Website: bh-photo
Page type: customer-info-address
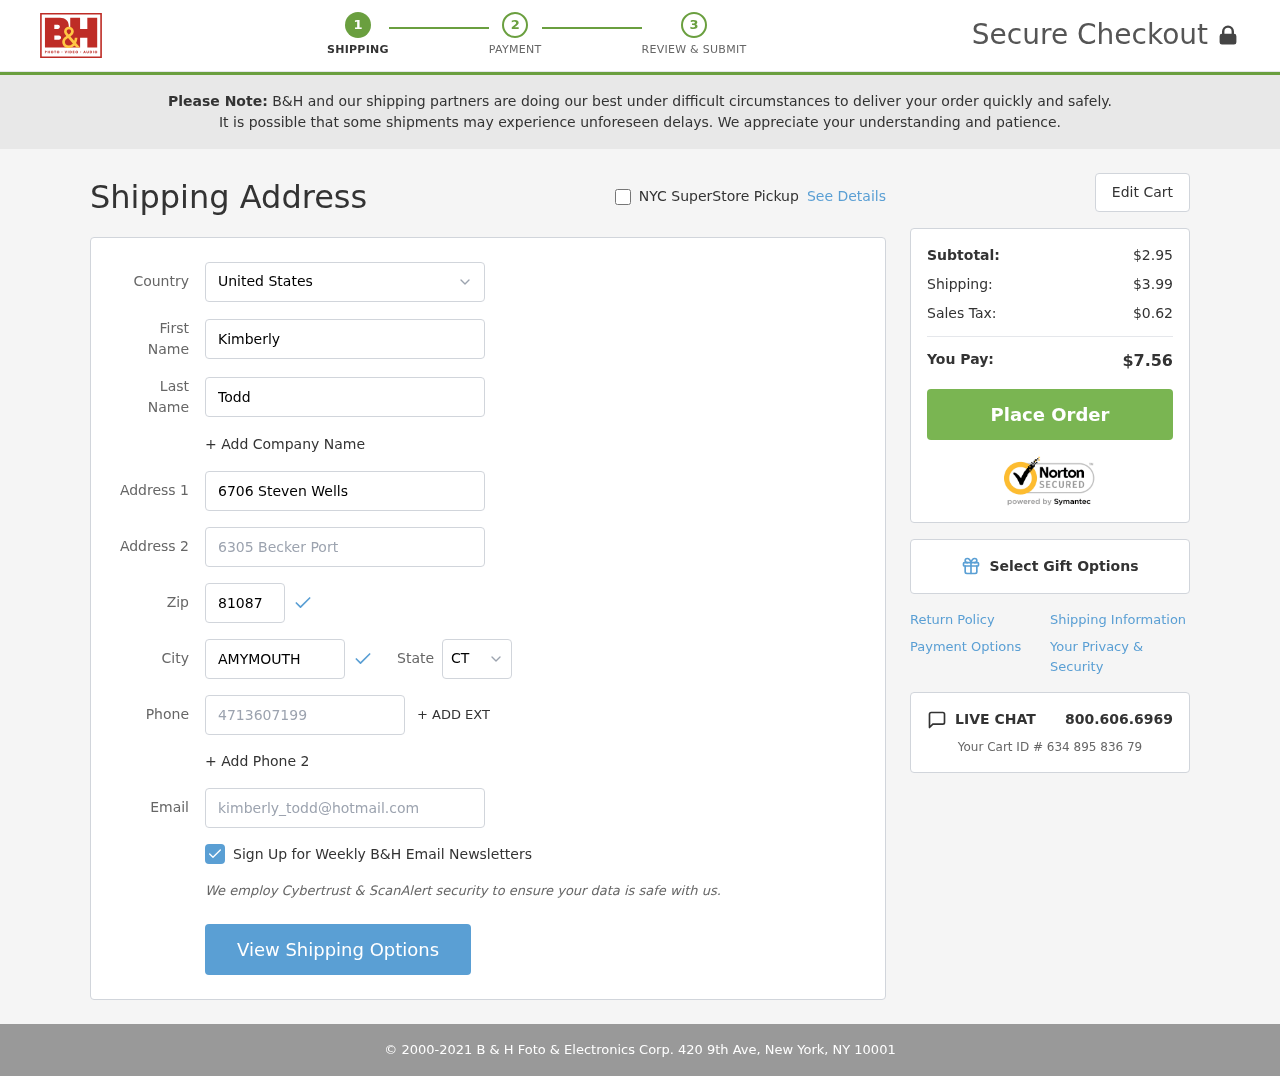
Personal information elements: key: PII_CITY
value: Amymouth
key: PII_COUNTRY
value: United States
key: PII_EMAIL
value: kimberly_todd@hotmail.com
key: PII_FIRSTNAME
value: Kimberly
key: PII_LASTNAME
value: Todd
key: PII_PHONE
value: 4713607199
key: PII_POSTCODE
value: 81087
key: PII_STATE_ABBR
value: CT
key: PII_STREET
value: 6706 Steven Wells
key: PII_STREET2
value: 6305 Becker Port
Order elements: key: ORDER_SUBTOTAL
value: $2.95
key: ORDER_SHIPPING_COST
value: $3.99
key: ORDER_TAX
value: $0.62
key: ORDER_TOTAL
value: $7.56
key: ORDER_ID
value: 634 895 836 79